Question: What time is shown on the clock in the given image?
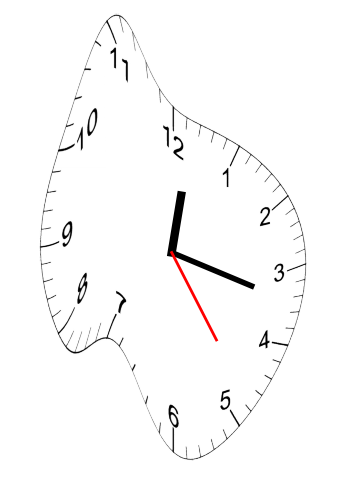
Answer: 12:17:24